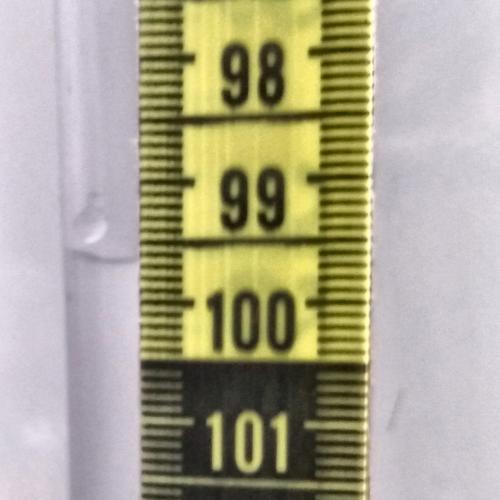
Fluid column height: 99.7 cm